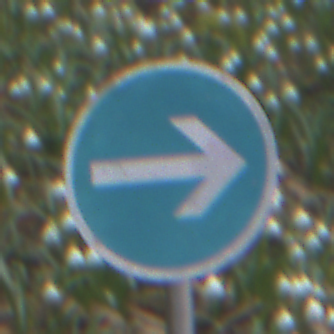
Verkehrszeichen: VorgeschriebeneFahrtrichtungHierRechts
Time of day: MorningAfternoon
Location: Outdoor (Nature)
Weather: PartlyCloudy
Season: NotSpecified
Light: Natural